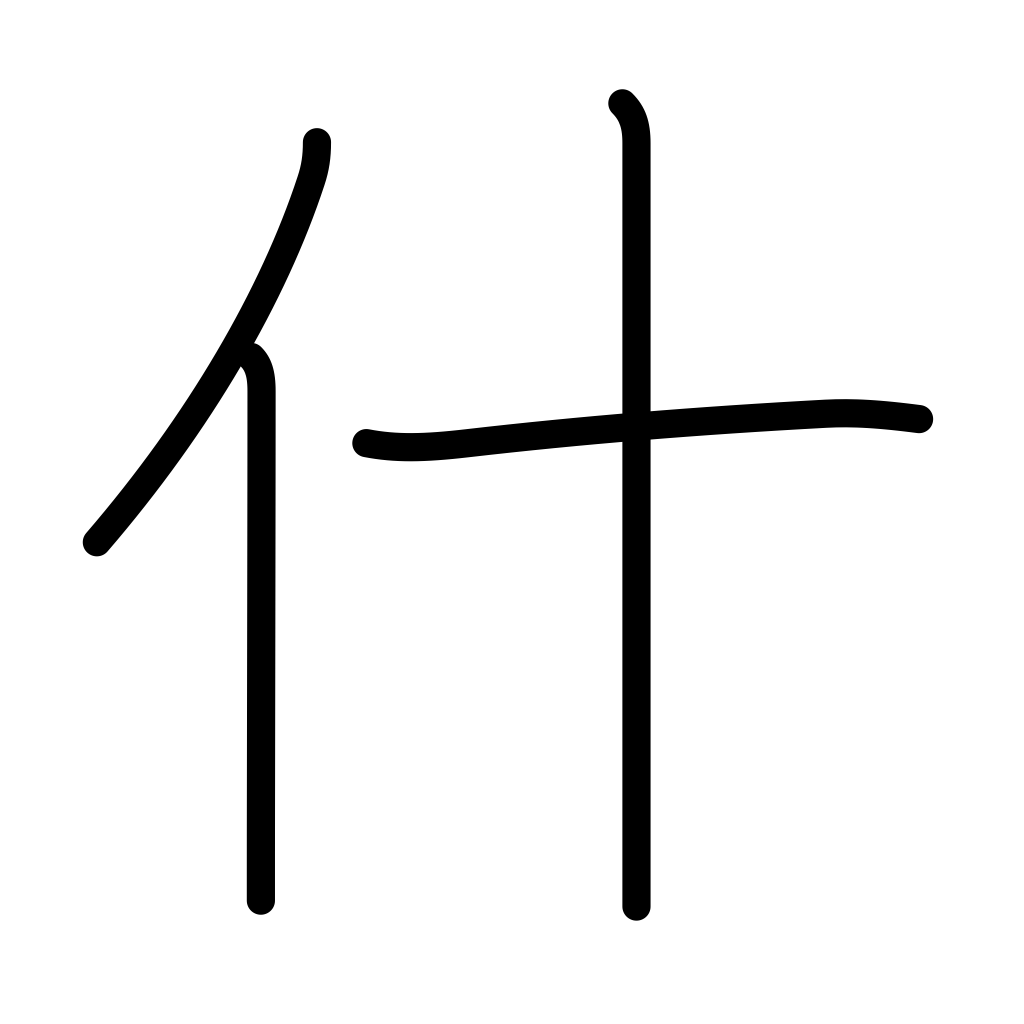
Meaning: utensil, thing, ten